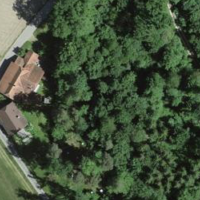
EUNIS habitat code: 41
Species observed at this site:
Pulmonaria obscura